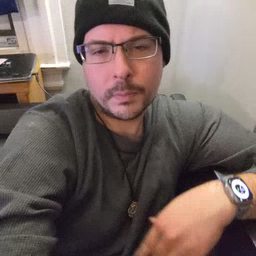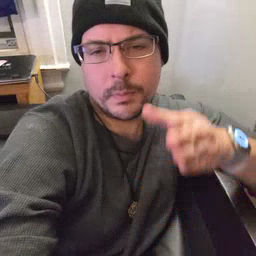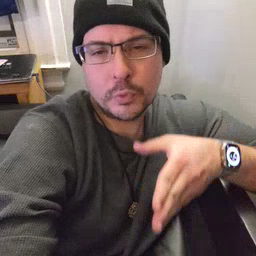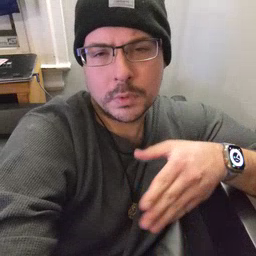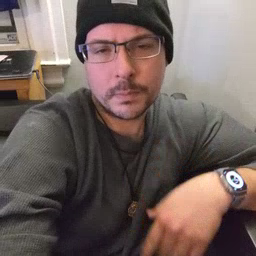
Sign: person